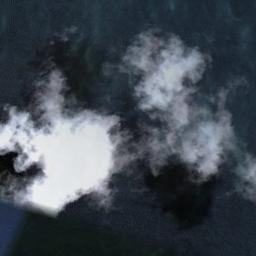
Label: cloud